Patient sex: F
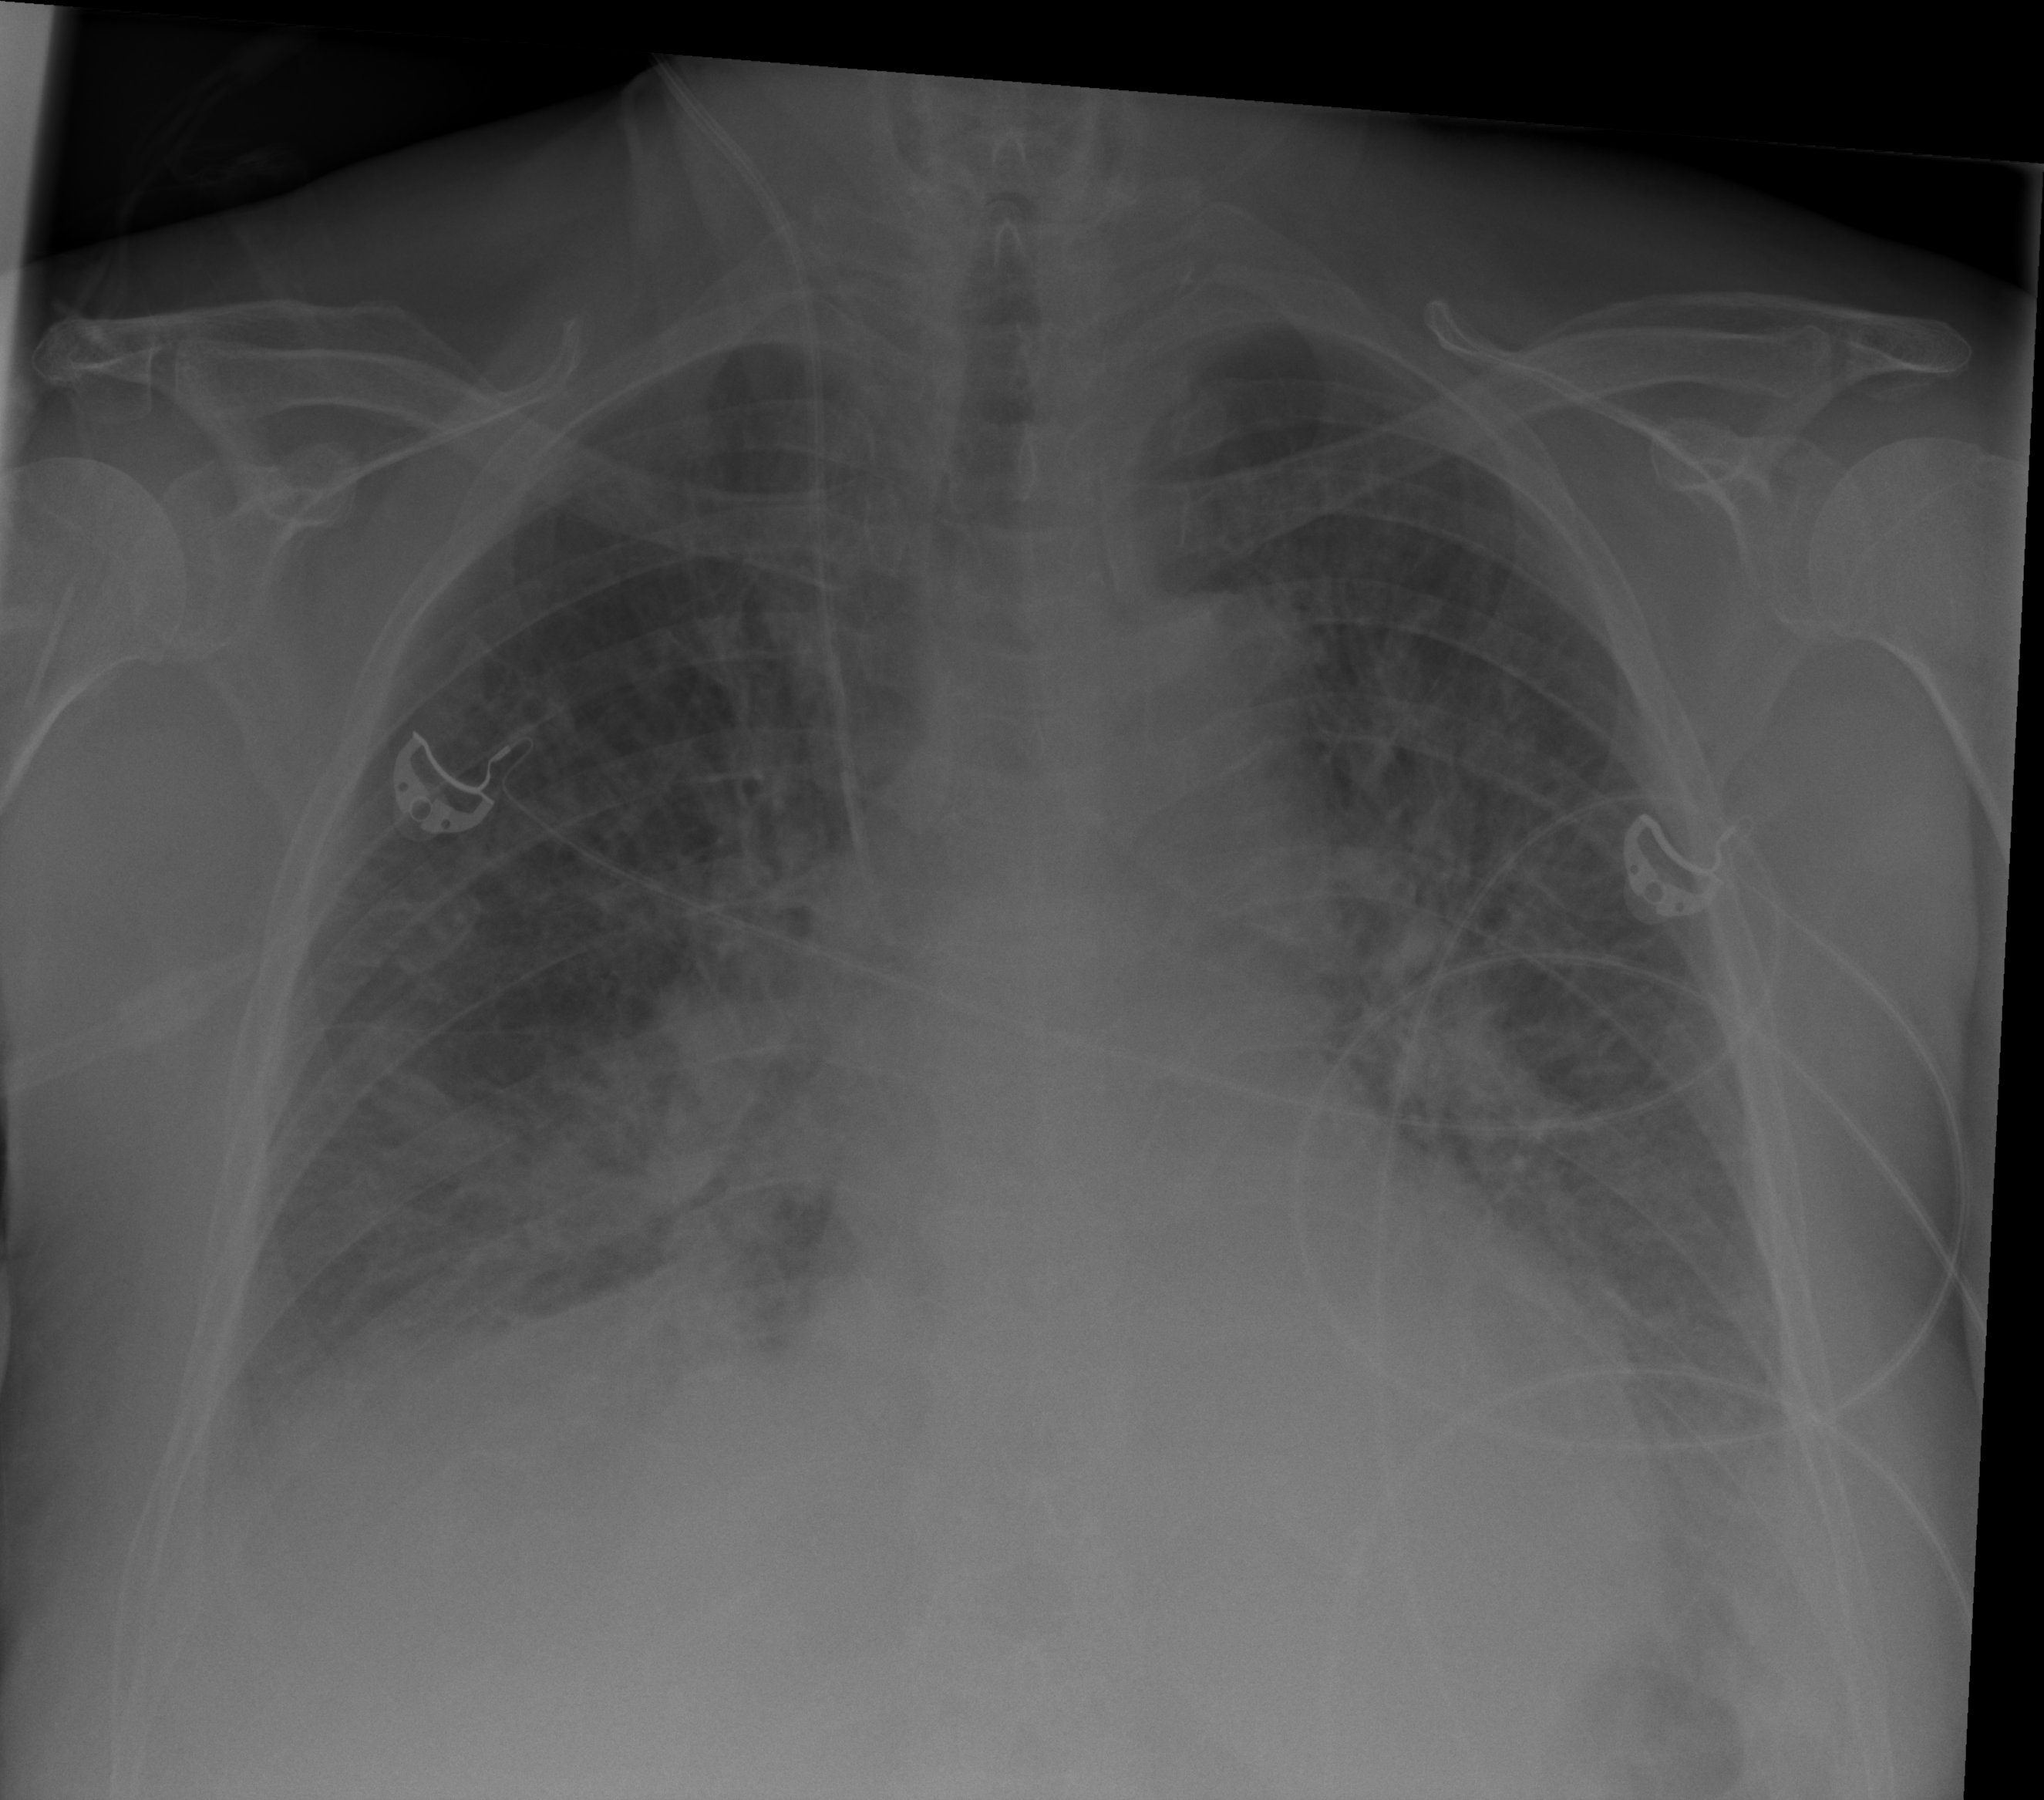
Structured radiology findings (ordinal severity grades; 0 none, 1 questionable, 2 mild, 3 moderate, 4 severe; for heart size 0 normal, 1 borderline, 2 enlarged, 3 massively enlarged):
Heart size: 1
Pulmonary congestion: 3
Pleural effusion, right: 2
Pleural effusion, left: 2
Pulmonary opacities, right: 3
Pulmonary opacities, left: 3
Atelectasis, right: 2
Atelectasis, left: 2